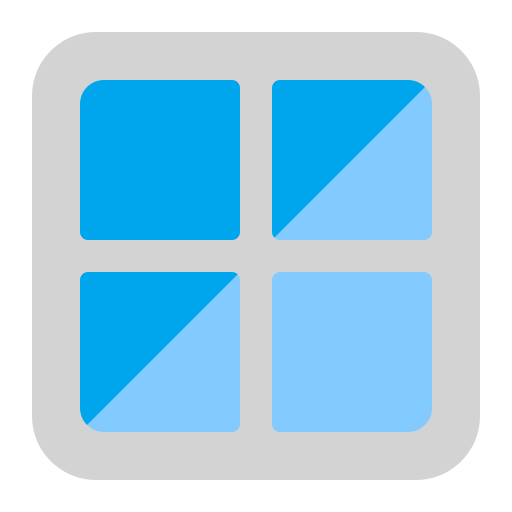
window flat